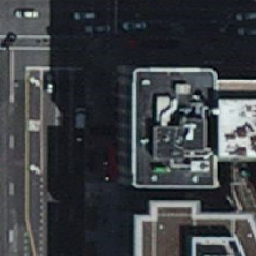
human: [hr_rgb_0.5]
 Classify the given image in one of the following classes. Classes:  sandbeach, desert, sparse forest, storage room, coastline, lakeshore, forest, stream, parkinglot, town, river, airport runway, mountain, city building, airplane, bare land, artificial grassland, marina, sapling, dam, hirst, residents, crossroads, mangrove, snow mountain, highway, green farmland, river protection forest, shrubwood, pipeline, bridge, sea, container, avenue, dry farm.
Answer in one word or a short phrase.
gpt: city building